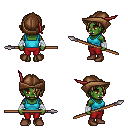
a pixel art fantasy rpg character, female body template, orc, green skin, teal pirate shirt, red pants, blonde bangs hairstyle, leather cap, white cloth bandages, brown shoes, spear, four views (front, back, left, right), 2x2 character sprite sheet, small pixel art, hard edges, no anti-aliasing